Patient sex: M
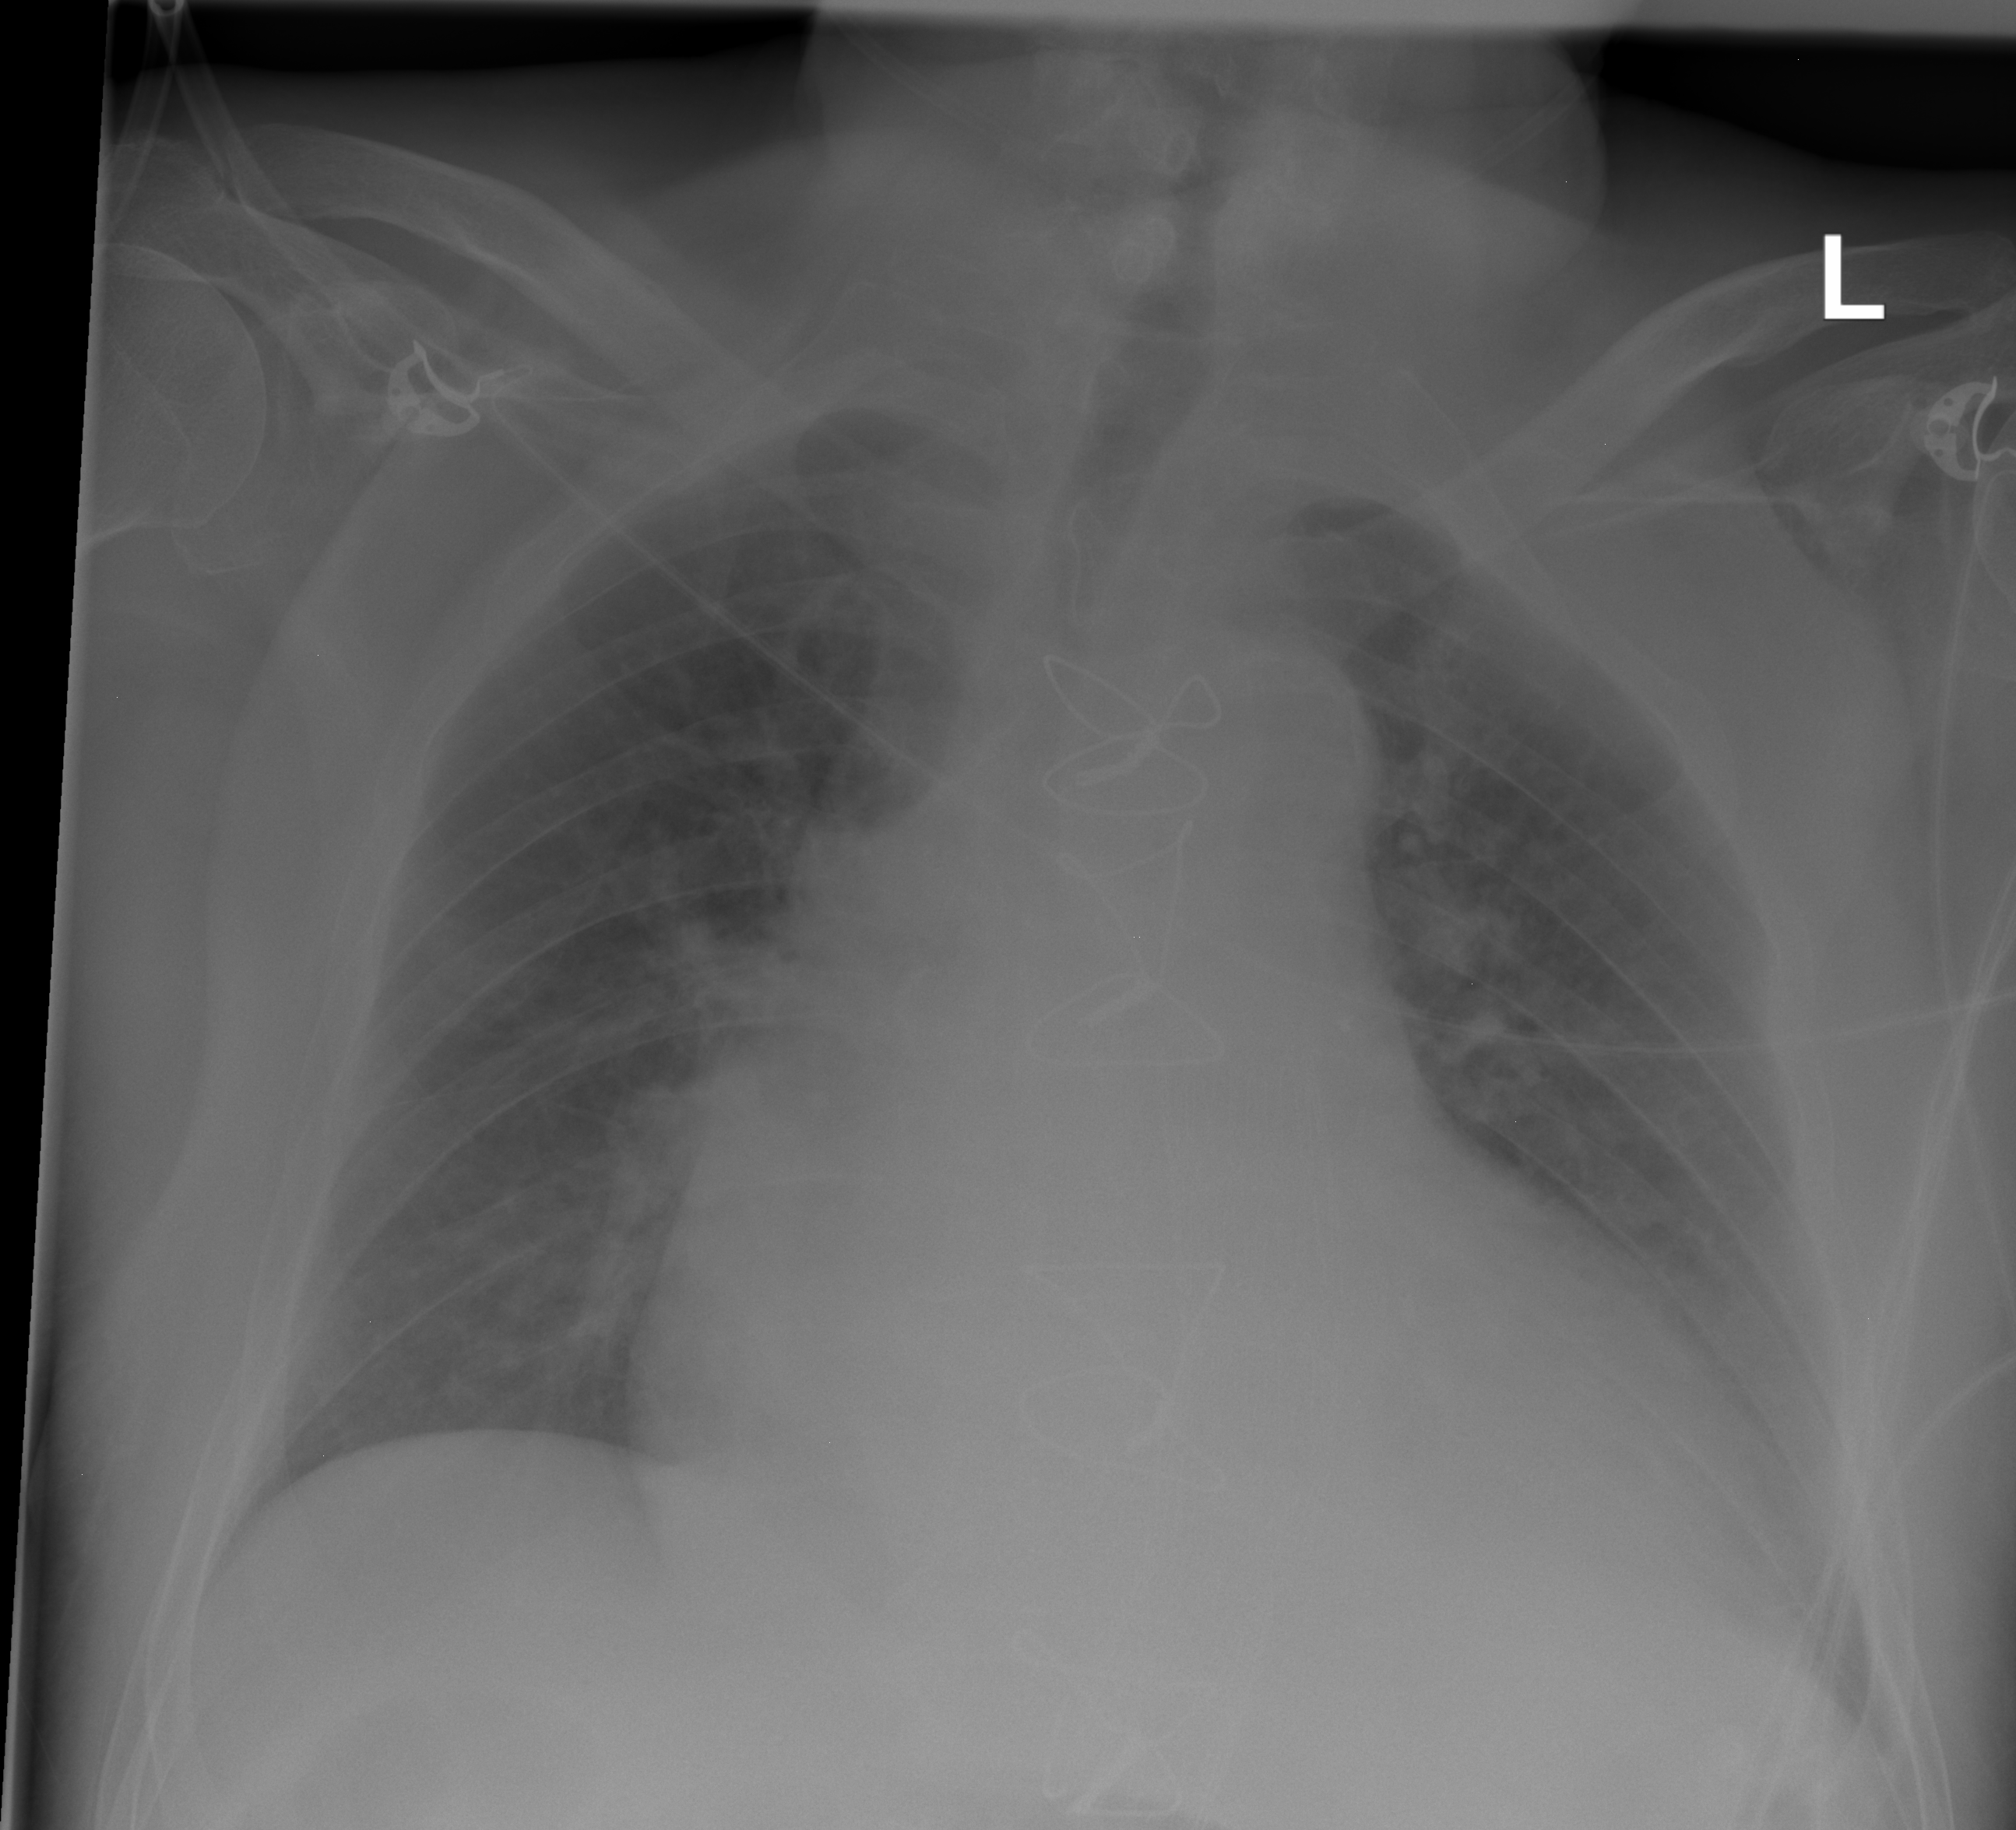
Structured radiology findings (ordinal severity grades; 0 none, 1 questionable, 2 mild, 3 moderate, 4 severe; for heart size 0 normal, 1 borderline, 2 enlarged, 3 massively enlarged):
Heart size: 2
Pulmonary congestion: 1
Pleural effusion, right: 0
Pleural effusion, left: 0
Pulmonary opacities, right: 0
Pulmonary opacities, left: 0
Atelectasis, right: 0
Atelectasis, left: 2